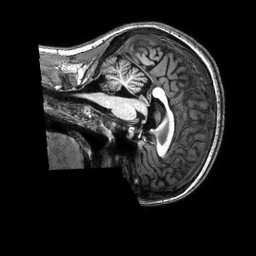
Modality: T1w
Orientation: sagittal
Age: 22
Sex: female
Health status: healthy
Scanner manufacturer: philips
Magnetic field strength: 3 T
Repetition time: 0.009 s
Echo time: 0.003996 s